Interaction volume radius: 5 \u00c5
Interaction volume height: 50 \u00c5
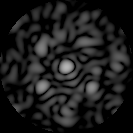
Disorder parameter: 0.6311